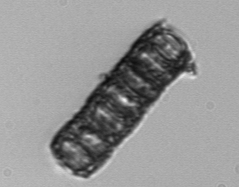
Label: Paralia_sulcata